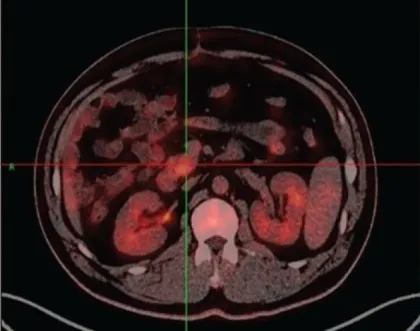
(C, D) PET-CT showed a mass with SUVmax 11.6 located in the pancreatic head and no distant organ metastasis. CT = computed tomography, MRI = magnetic imaging resonance, PET = positron emission tomography.
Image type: radiology (pet)